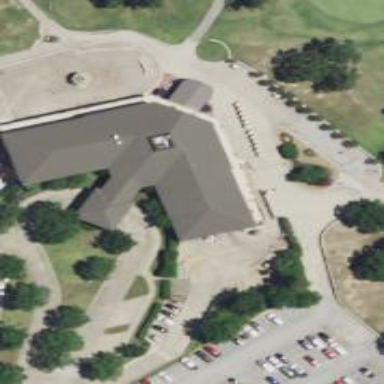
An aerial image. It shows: Community center building.